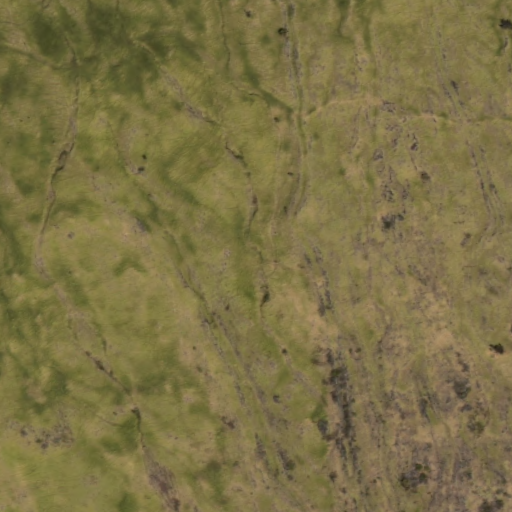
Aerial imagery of mountain in Hawaii named Pu‘ukao containing only unknown